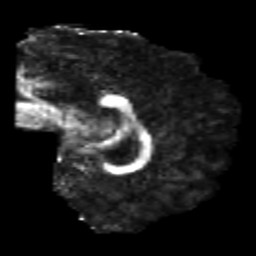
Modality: FA
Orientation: sagittal
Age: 22
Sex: male
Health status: healthy
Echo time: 0.074 s